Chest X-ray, PA view. Patient: 9 years old, sex M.
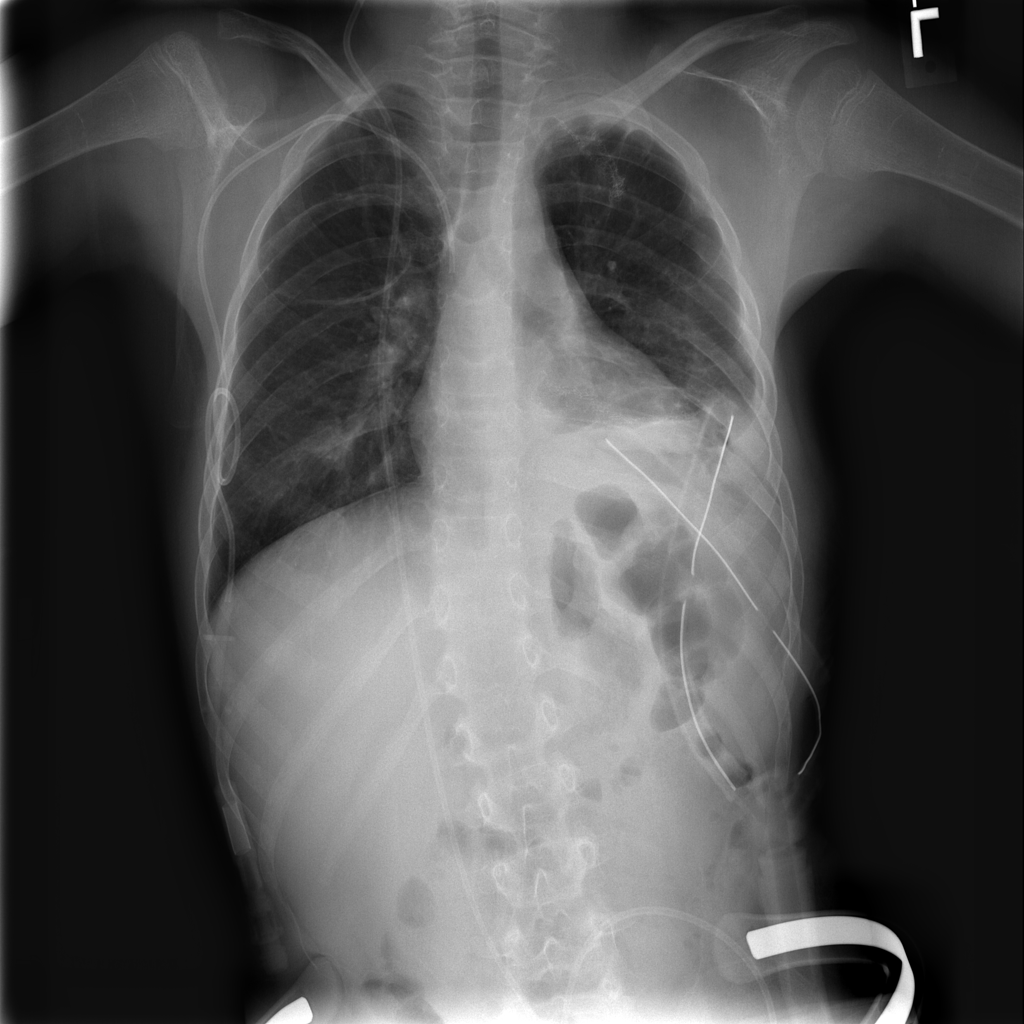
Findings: No Finding